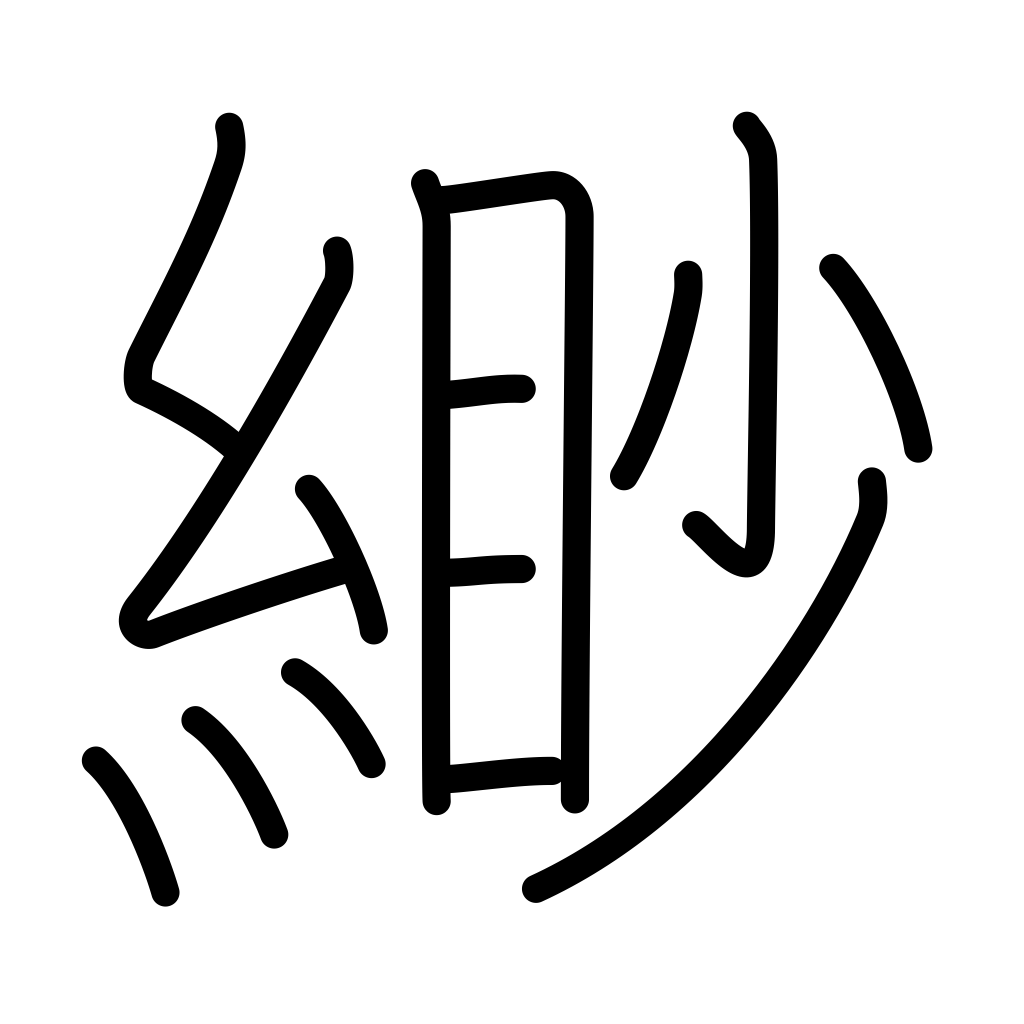
Meaning: faint, far off